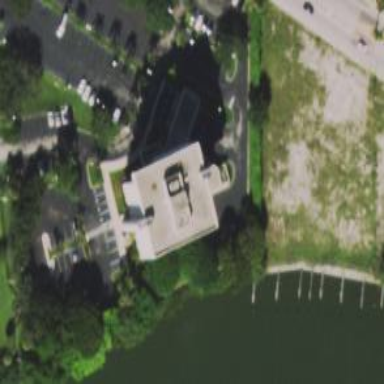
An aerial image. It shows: Office building.